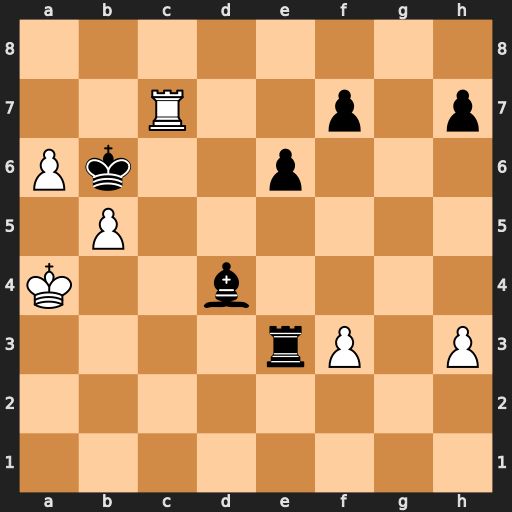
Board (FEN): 8/2R2p1p/Pk2p3/1P6/K2b4/4rP1P/8/8
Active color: w
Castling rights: -
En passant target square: -
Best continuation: a7 Kxc7 a8=Q